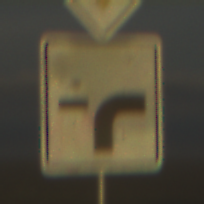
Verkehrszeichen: VerlaufVorfahrtsstrasse9
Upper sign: Vorfahrtsstrasse
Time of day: SunriseSunset
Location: Outdoor (Nature)
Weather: PartlyCloudy
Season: Summer
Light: Natural